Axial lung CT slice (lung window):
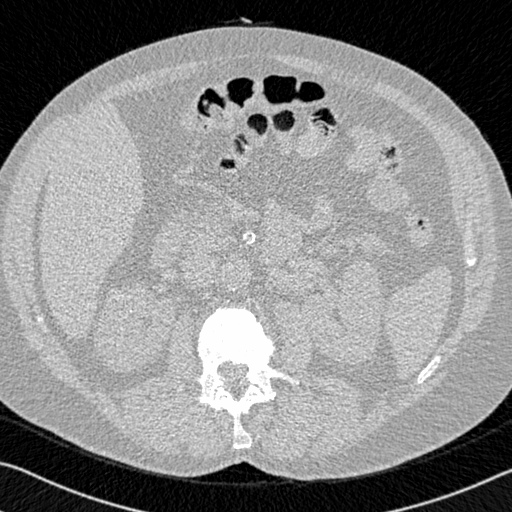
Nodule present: no